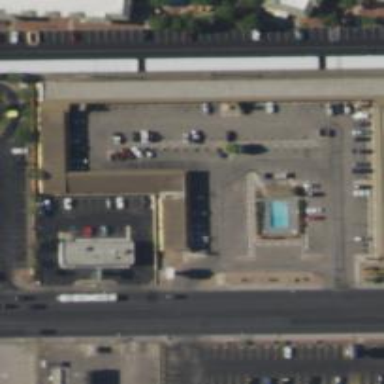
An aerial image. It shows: Motel.